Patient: sex M, age 35
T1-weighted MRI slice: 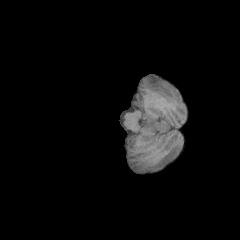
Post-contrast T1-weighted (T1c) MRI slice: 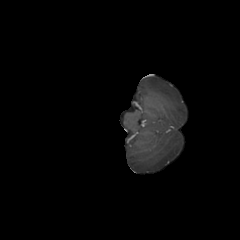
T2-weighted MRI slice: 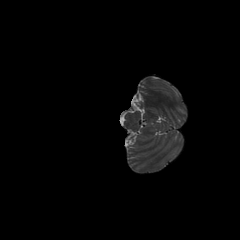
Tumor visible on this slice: no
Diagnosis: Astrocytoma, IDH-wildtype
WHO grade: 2